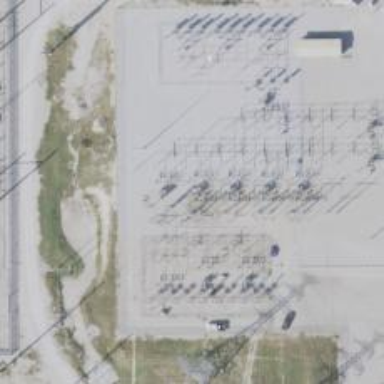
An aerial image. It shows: Switch used for power control.